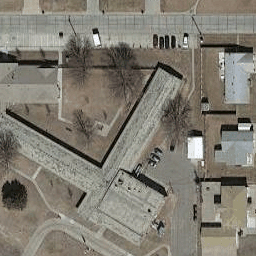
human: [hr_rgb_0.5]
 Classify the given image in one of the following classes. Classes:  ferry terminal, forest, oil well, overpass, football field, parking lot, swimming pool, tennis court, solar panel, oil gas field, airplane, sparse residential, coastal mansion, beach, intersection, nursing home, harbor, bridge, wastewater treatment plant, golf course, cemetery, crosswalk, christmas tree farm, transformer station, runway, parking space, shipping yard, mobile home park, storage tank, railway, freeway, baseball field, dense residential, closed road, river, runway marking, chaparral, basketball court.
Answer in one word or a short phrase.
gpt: nursing home